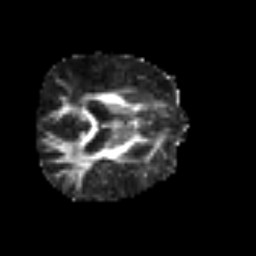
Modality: FA
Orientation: axial
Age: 56
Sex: male
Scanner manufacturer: siemens
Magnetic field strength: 3 T
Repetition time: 3.2 s
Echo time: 0.081 s